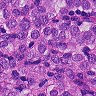
Metastatic tissue present: yes